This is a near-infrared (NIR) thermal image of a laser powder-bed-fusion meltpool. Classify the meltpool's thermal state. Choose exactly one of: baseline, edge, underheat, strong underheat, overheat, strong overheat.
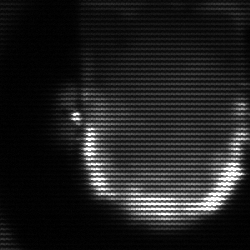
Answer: baseline